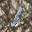
Label: 1